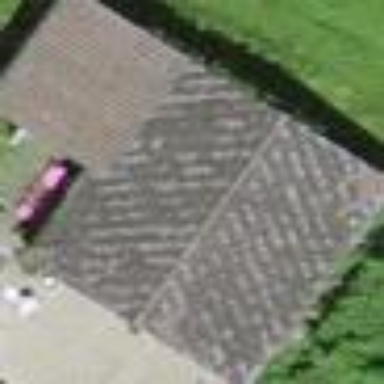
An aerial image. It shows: Garage.